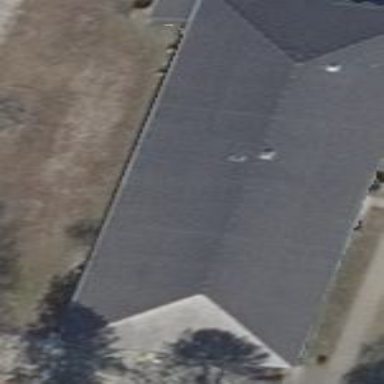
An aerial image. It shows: School building with gabled roof.